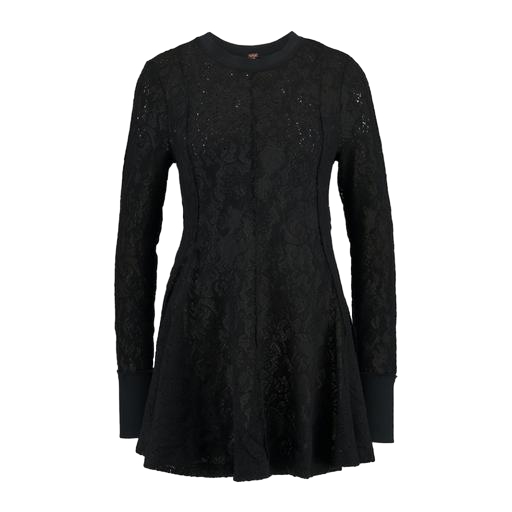
black high neck lace, black floral-lace shirt, laced dress, white background